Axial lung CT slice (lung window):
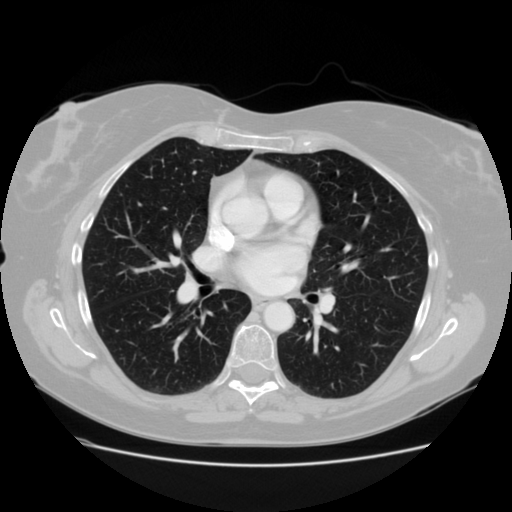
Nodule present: no